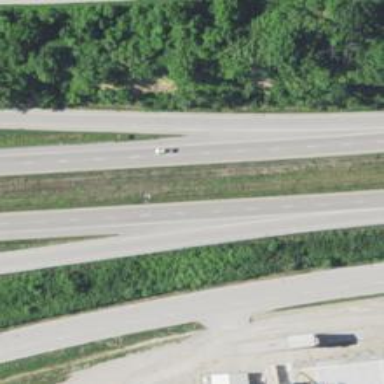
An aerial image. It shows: Trunk link highway.